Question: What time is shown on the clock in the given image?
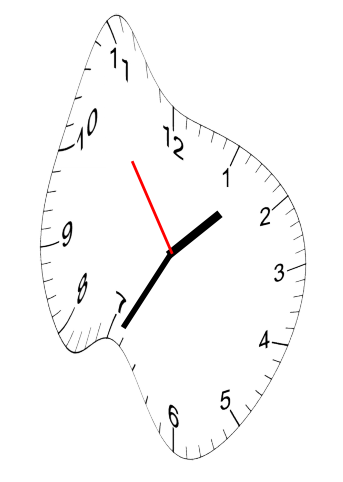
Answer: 01:34:54